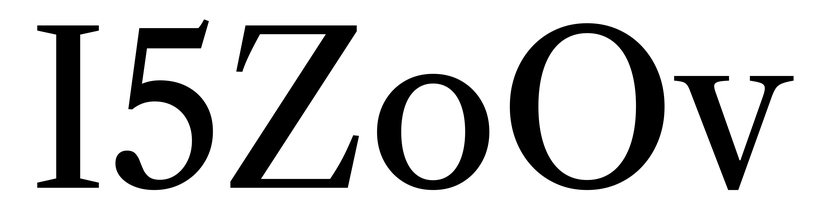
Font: LibreCaslonText_Regular